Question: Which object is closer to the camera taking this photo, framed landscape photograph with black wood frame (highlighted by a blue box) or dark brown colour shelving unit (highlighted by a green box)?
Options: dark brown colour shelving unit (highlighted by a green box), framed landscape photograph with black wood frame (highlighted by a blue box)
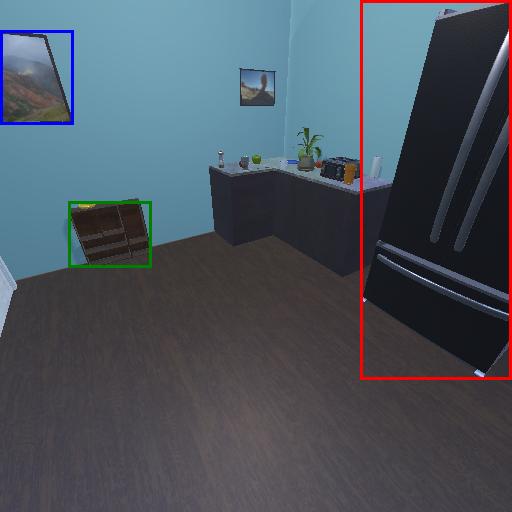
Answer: dark brown colour shelving unit (highlighted by a green box)